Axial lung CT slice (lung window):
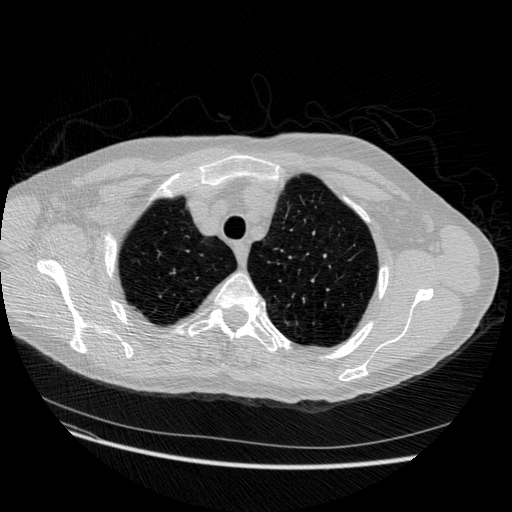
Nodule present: no